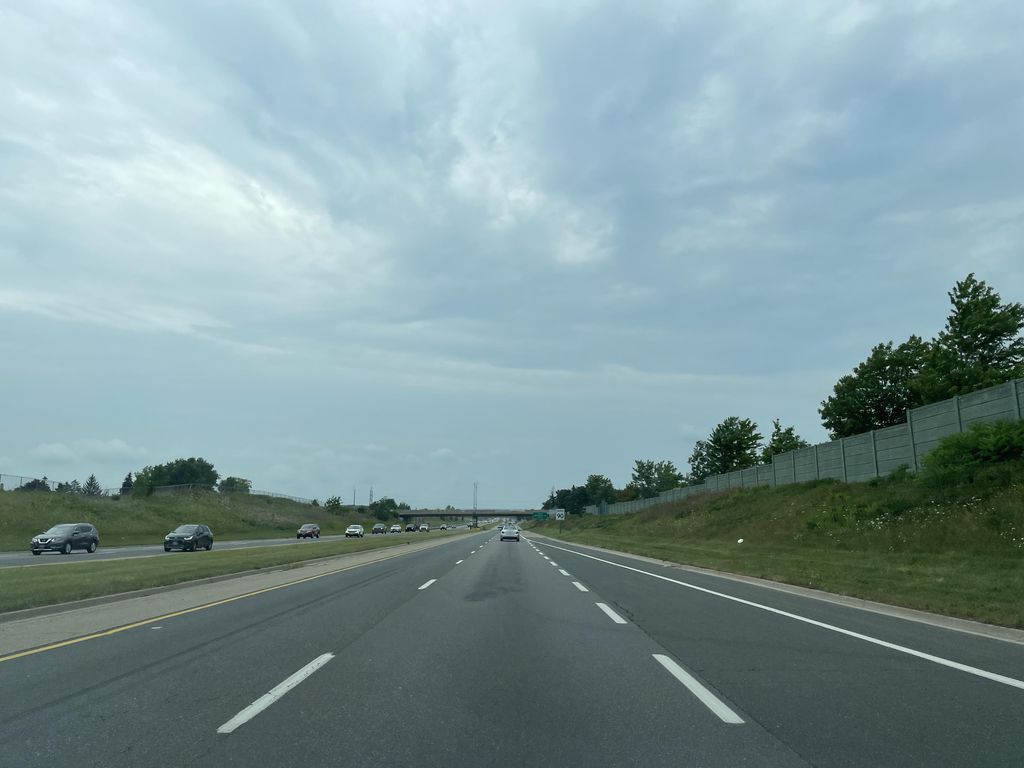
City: hamilton